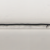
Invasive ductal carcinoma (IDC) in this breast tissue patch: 0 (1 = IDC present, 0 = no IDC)